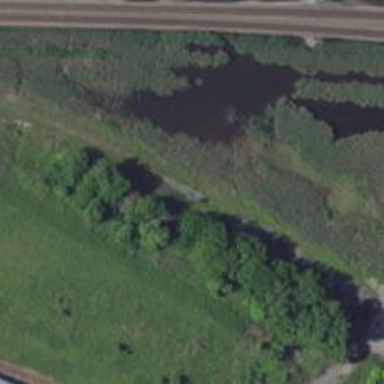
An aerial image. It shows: Abandoned railway.